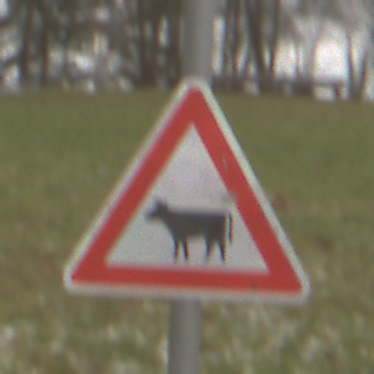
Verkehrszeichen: ViehtriebRechts
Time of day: Midday
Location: Outdoor (Nature)
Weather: Overcast
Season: NotSpecified
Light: Natural